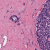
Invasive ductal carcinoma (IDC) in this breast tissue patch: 0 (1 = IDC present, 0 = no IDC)